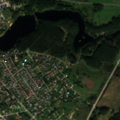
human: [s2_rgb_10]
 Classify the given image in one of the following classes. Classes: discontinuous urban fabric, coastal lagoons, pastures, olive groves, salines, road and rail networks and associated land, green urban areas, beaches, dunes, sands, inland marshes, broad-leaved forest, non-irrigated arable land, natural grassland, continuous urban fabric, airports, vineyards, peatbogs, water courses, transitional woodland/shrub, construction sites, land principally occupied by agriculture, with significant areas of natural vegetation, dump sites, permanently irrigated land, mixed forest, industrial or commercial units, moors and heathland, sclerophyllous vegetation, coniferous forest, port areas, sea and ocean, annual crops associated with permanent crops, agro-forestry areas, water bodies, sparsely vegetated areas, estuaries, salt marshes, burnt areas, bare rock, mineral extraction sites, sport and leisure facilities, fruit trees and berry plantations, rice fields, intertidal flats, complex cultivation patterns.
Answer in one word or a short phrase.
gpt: discontinuous urban fabric, green urban areas, non-irrigated arable land, pastures, mixed forest, transitional woodland/shrub